八年级 · 计数
甲、乙两人比赛成绩如图,则$qquad$的成绩更稳定（填“甲”或“乙”）。
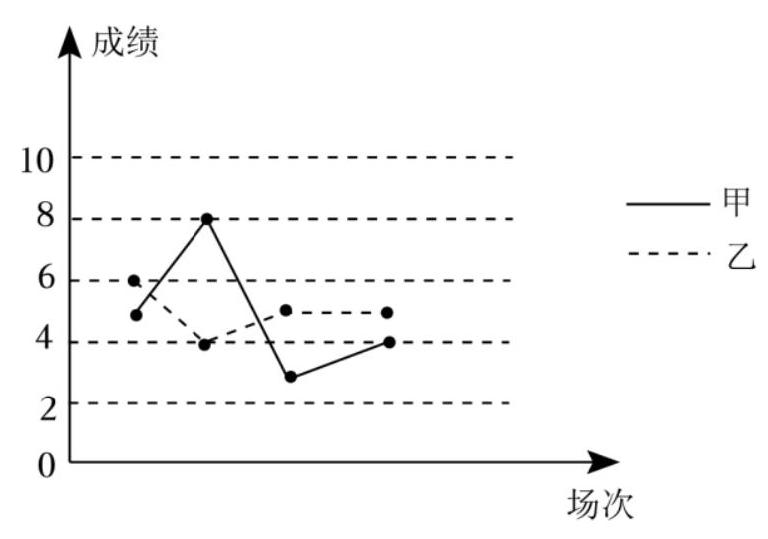
答案: 根据方差的意义数据波动越小,数据越稳定即可得出答案.【解析】解：根据图形可得：乙的成绩波动最小，数据最稳定，则两人中成绩最稳定的是乙,故答案为:乙.【点睛】本题考查了方差的意义.方差是用来衡量一组数据波动大小的量,方差越大,表明这组数据偏离平均数越大,即波动越大,数据越不稳定;反之,方差越小,表明这组数据分布比较集中,各数据偏离平均数越小,即波动越小,数据越稳定.